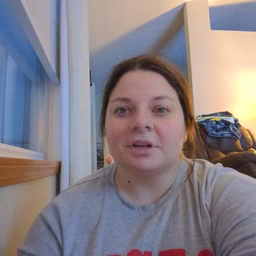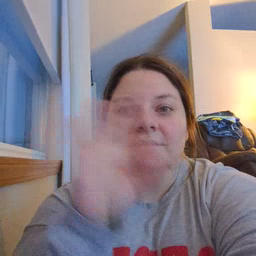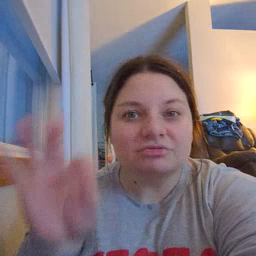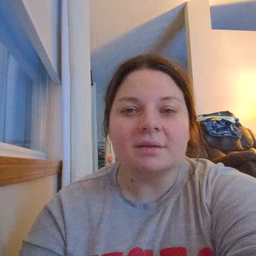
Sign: frenchfries